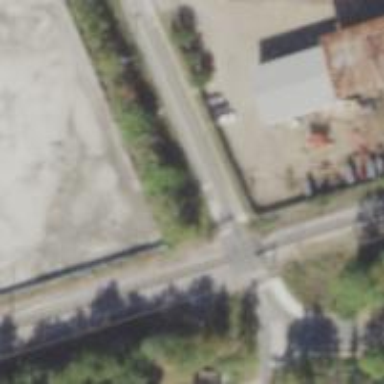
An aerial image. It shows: Level crossing with lights at railway intersection.